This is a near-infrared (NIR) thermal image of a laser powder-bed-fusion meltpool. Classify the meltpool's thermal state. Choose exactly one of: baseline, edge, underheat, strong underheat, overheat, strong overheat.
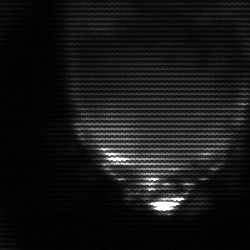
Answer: edge